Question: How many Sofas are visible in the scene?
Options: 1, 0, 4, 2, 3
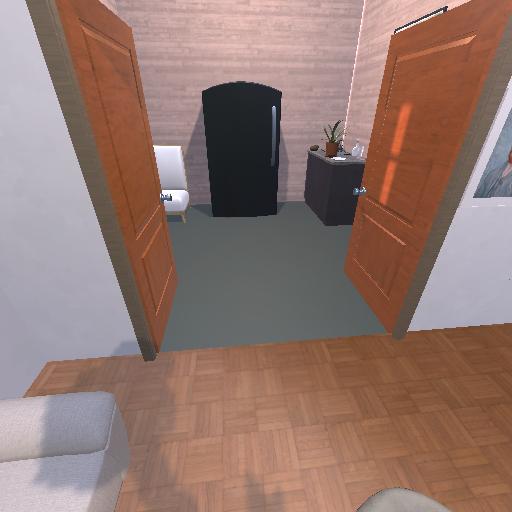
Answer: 1